Question: I am following this link: <URL> to add the soap service in my project. I need to add this file: in my project.
So my question is how can I add the above .jar file in my project to avoid the red highlighted errors in the image below?. Thanks in advance
Error Image:

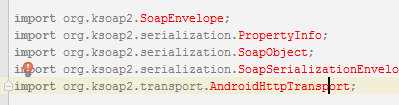
Answer: Did you tell the gradle script to compile your jar file?
you can follow this link
<URL>
Simply add this line in your app gradle
'''
implementation files('libs/ksoap2_3.6.3.jar')
'''